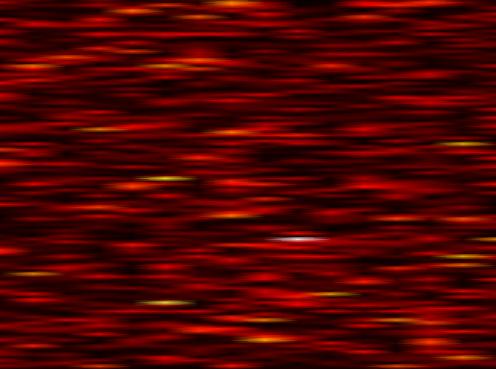
Label: OFDM